九年级 · 解析几何
如图, 一位篮球运动员投篮, 球沿抛物线 $y=-0.2 x^{2}+b x+2.25$ 运行, 球运行点距运动员水平距离 2.5 米处达到最高, 最高点距地面 3.5 米.

(1)求抛物线的解析式;

(2)若篮筐中心的水平距离 $O H$ 是 4 米，且篮筐中心离地面的高度为 3.05 米，请问该运动员本次投篮是否直接命中篮筐中心？请说明理由;

(3)假设 $P(3, m), Q(t, n)$ 为该抛物线上的两点, 且 $m<n$, 直接写出 $t$ 的取值范围 $\qquad$

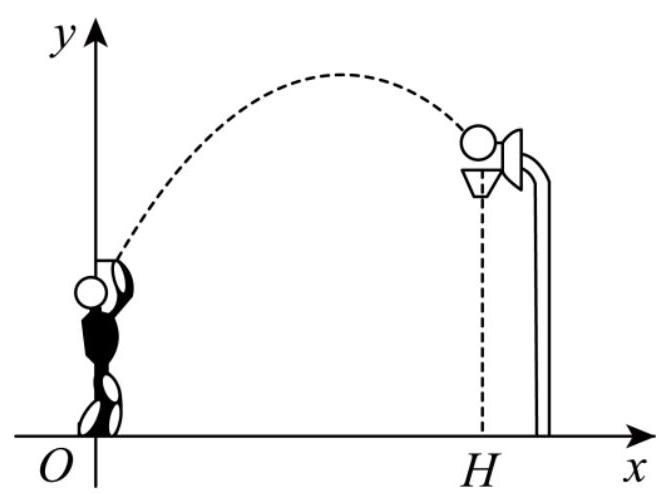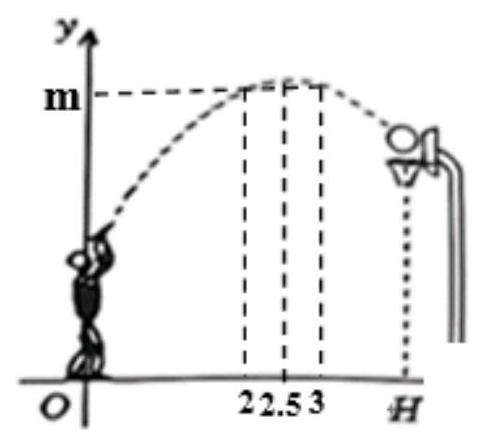
答案:  (1) $y=-0.2 x^{2}+x+2.25$

(2)命中, 理由见解析

(3) $2<t<3$

解析: (1) 把 $x=2.5, y=3.5$ 代入 $y=-0.2 x^{2}+b x+2.25$ 求出 $b$ 值即可求解;

（2）把 $x=4$ 代入 $y=-0.2 x^{2}+x+2.25$ 求出 $\mathrm{y}$ 值与 3.05 比美，相等即命中，不等即不能命中;

（3）把 $P(3, m)$ 代入 $y=-0.2 x^{2}+x+2.25$ 得求得 $m=3.45$, 令 $y=3.45$ 求得 $x_{1}=2, x_{2}=3$, 再根据 $m<n$, 利用图象法即可求解.

【详解】(1) 解：由题意知：当 $x=2.5$ 时, $y=3.5$,

把 $x=2.5$ 时, $y=3.5$ 代入 $y=-0.2 x^{2}+b x+2.25$ 得:

$-0.2 \times 2.5^{2}+2.5 b+2.25=3.5$,

解之得: $b=1$,
$\therefore$ 该抛物线的解析式为: $y=-0.2 x^{2}+x+2.25$.

（2）解：命中,

理由如下: 当 $x=4$ 时, $y=-0.2 \times 4^{2}+4+2.25=3.05$,

$\therefore$ 该运动员本次投篮直接命中篮筐中心.

（3）解: 把 $P(3, m)$ 代入 $y=-0.2 x^{2}+x+2.25$ 得:

$m=-0.2 \times 3^{2}+3+2.25=3.45$,

当 $y=3.45$ 时，则 $3.45=-0.2 x^{2}+x+2.25$

解得: $x_{1}=2, x_{2}=3$,

$\because P(3, m), Q(t, n)$

$\therefore$ 由图可知当 $m<n$ 时, $2<t<3$.

【点睛】本题考查拋物线的应用, 熟练掌握用待定系数法求拋物线解析式和拋物线的图象性质是解题的关键.